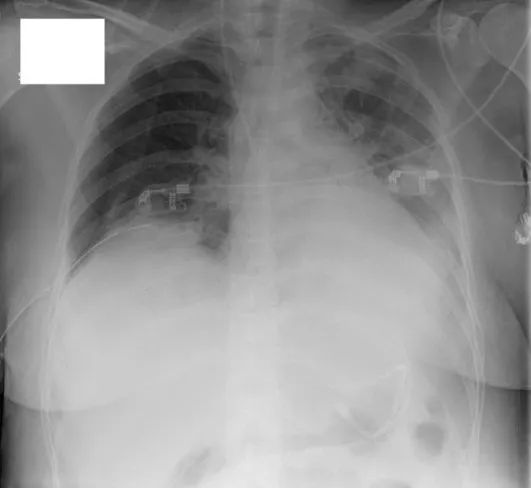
Standard chest X-ray on the tenth postoperative day. New mantle pneumothorax on the right side with diffuse interstitial infiltrates in mid field of the left lung and left pleural effusion. No cysts or bullae visible.
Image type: radiology (x_ray)